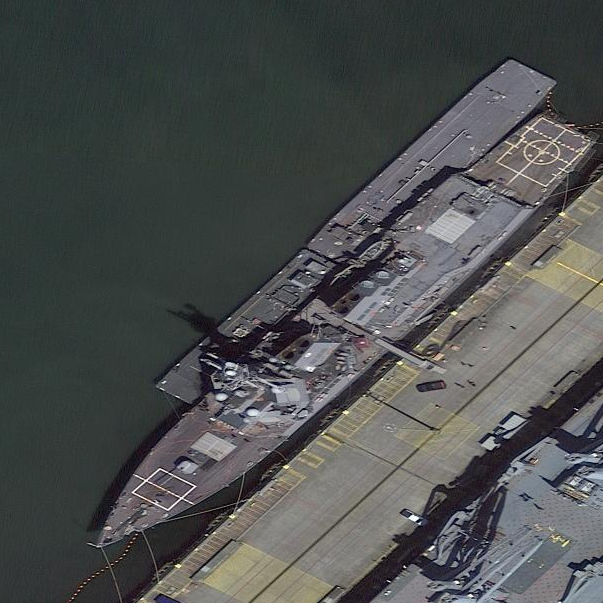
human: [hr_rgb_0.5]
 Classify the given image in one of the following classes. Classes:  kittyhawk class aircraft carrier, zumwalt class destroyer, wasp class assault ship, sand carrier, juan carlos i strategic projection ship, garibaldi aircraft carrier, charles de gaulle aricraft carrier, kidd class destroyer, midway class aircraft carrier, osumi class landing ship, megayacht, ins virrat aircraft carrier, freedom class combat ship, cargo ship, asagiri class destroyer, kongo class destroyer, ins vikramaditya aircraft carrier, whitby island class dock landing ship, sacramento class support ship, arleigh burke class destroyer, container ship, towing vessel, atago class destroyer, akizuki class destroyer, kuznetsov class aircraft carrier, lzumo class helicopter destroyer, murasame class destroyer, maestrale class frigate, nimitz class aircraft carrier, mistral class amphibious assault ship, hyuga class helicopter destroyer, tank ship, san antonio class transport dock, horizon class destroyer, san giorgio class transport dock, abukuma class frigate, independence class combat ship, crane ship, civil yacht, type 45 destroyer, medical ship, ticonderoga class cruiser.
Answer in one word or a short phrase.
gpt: Arleigh Burke class destroyer